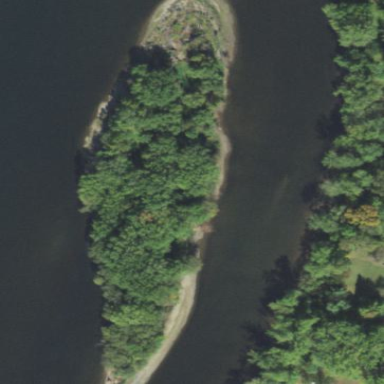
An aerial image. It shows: Islet.